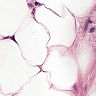
Metastatic tissue present: no